Question: I am building a google form with apps script and am unable to duplicate functionality found in the builder.
I cannot find methods to set the option on a GridItem called
"limit to one response per column"
or
"shuffle row order"
both which are found in an advanced tab at the bottom of the grid edit block.
Is there a way to do this?

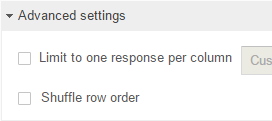
Answer: It sounds like you are using the Forms service to programmatically build a form - you weren't clear in your question.
Those advanced settings have not been exposed through the Google Apps Script <URL> is asking for it now, and you can star that issue to add your vote for it.
There is one relevant open issue, <URL>, which is an enhancement-request for control over the number of selections allowed per line in a griditem.